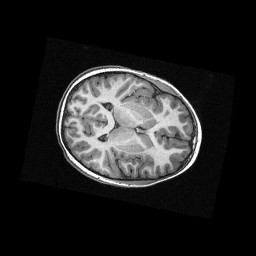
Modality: T1w
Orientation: axial
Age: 13
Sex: female
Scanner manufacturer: siemens
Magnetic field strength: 3 T
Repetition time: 2.3 s
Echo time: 0.00336 s